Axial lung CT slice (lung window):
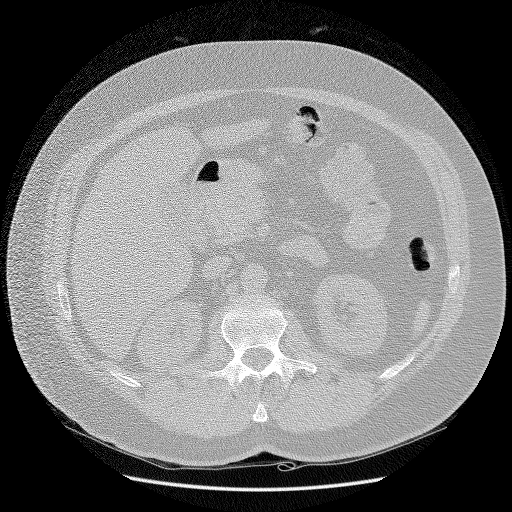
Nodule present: no